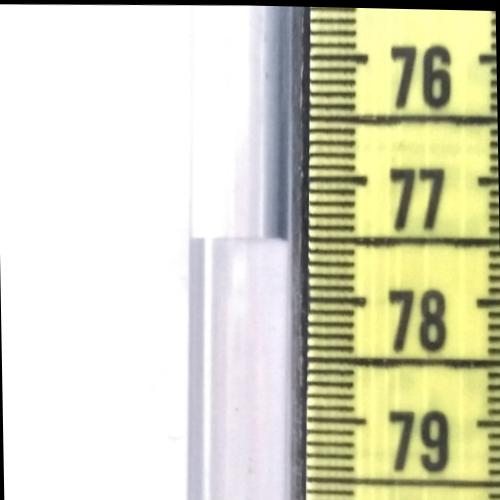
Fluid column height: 77.5 cm